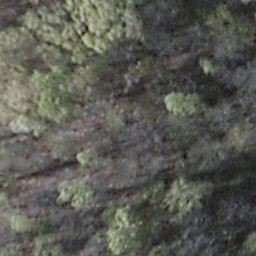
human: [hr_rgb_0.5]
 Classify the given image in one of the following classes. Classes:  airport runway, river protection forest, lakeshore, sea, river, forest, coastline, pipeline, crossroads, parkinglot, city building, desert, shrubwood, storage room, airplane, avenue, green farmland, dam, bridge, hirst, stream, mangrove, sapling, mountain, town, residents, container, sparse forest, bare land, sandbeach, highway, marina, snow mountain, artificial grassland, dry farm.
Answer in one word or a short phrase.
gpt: shrubwood